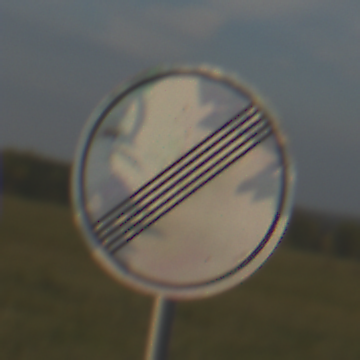
Verkehrszeichen: EndeSaemtlicherBegrenzungen
Umgebung: Outdoor, Nature
Tageszeit: SunriseSunset
Wetter: PartlyCloudy
Licht: Natural
Jahreszeit: NotSpecified
Kontrast: MediumContrast